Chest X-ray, PA view. Patient: 44 years old, sex M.
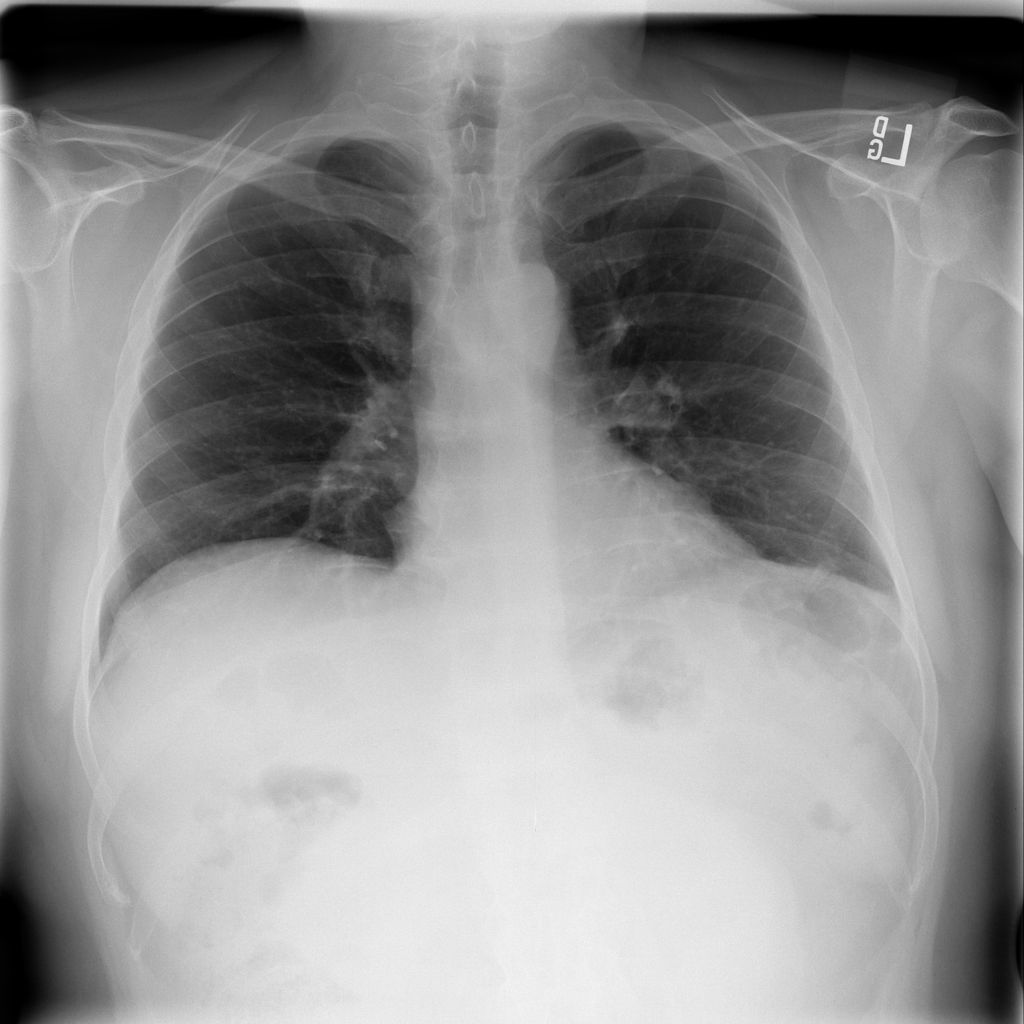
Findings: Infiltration